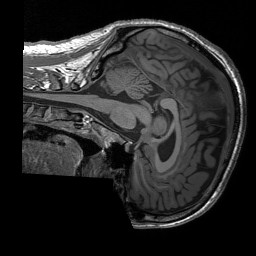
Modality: T1w
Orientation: sagittal
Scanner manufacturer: siemens
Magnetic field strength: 3 T
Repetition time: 1.76 s
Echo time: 0.0022 s